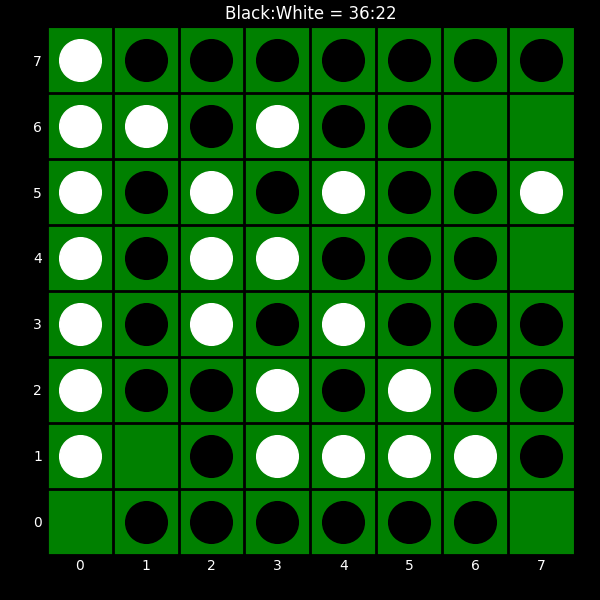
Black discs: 36
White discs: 22